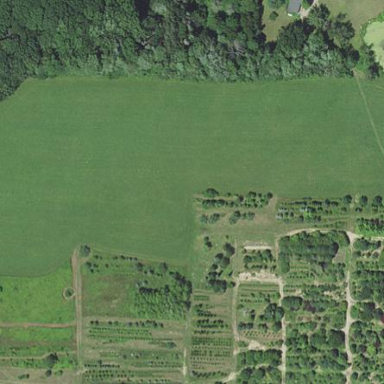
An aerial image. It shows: Plant nursery area.